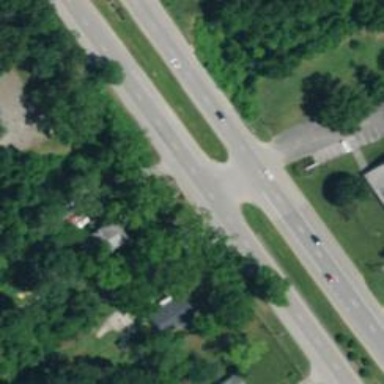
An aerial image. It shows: Trunk link highway.